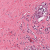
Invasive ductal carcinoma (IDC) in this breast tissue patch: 1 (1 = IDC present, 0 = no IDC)